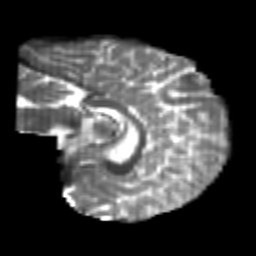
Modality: T2w
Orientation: sagittal
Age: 21
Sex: female
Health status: healthy
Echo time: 0.074 s